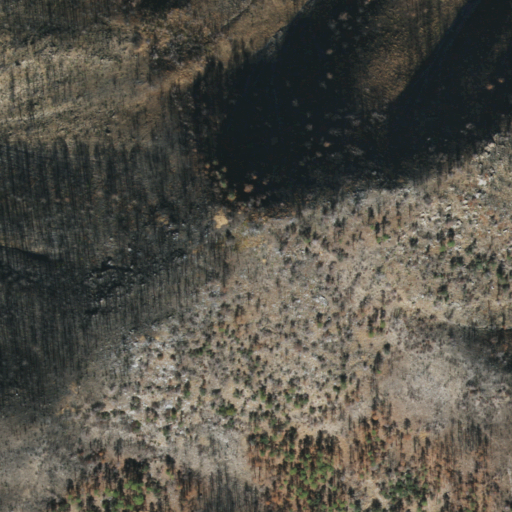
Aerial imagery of mountain in Arizona named East Mountain containing grassland, shrub, and evergreen forest